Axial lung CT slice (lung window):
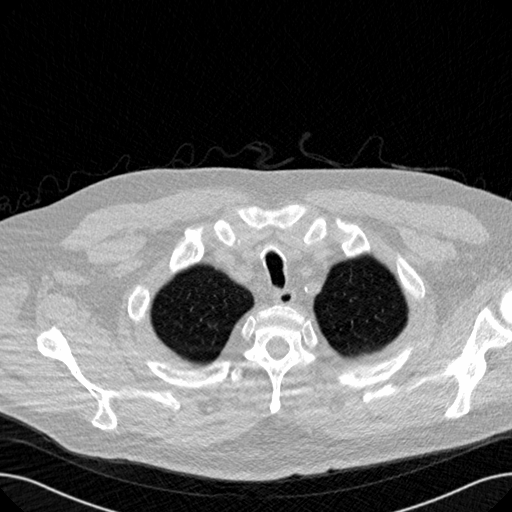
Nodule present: no